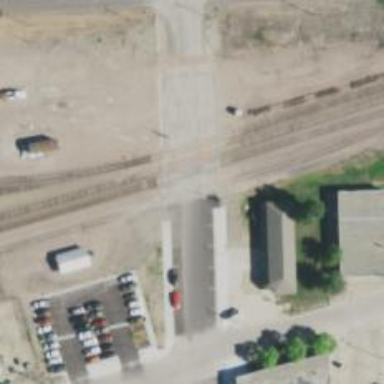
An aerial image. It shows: Railway level crossing.